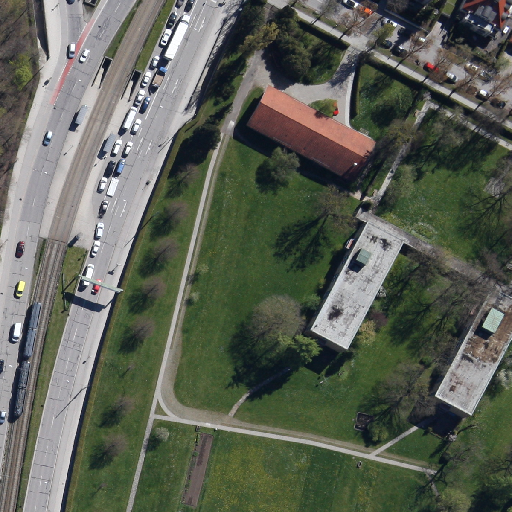
Referring expression: long truck driving on the road